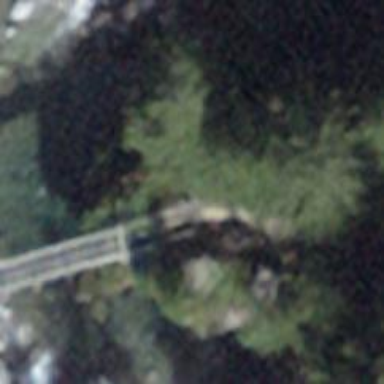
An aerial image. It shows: Path on bridge.